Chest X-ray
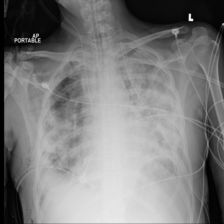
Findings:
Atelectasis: negative
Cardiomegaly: negative
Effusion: negative
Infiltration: negative
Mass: negative
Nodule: positive
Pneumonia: negative
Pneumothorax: negative
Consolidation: negative
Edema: negative
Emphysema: positive
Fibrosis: negative
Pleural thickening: negative
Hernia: negative